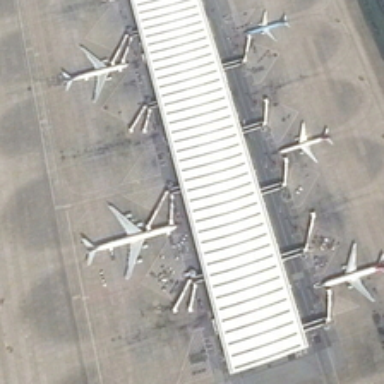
Several planes in different sizes are next to a terminal in an airport .